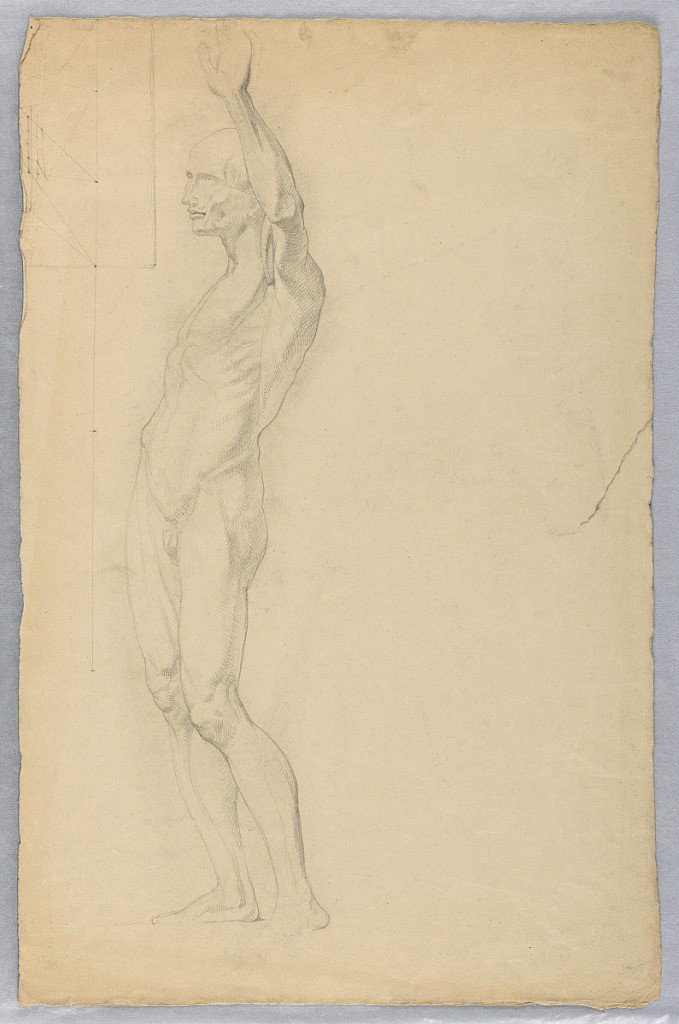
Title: Anatomical Study of Male Nude
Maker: Daniel Huntington, American, 1816–1906
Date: ca. 1850
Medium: Graphite on buff wove paper
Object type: Drawing
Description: Nude man, standing at left, facing left, with left arm raised. His left foot unfinished. Section of geometrical plan, upper left.